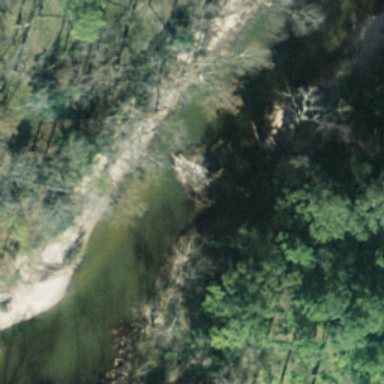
It is a river with a forest on both banks of the river .